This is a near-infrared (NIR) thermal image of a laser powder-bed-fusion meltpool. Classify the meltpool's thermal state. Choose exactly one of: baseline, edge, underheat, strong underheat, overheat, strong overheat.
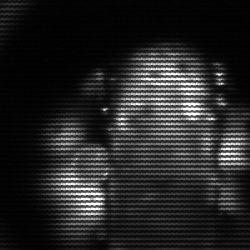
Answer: strong underheat